Field crop: maize
Growth stage: 2
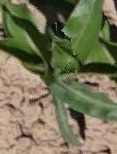
Species: maize